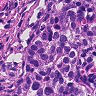
Metastatic tissue present: yes